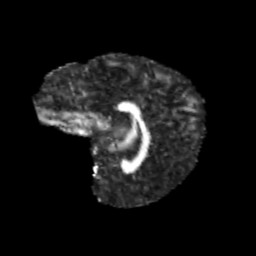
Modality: FA
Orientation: sagittal
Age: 11
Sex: female
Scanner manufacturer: siemens
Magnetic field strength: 3 T
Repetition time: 3.8 s
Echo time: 0.07 s